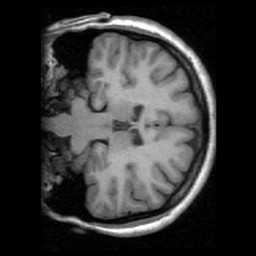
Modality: T1w
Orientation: coronal
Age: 40